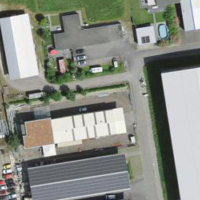
EUNIS habitat code: 54
Species observed at this site:
Circaea lutetiana
Geum urbanum